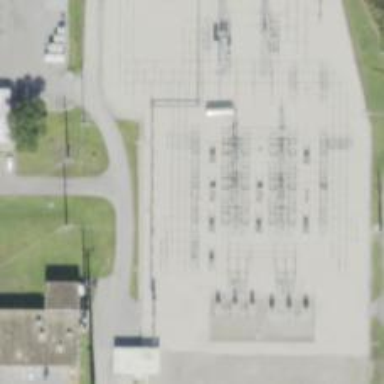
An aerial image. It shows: Switch for power supply.